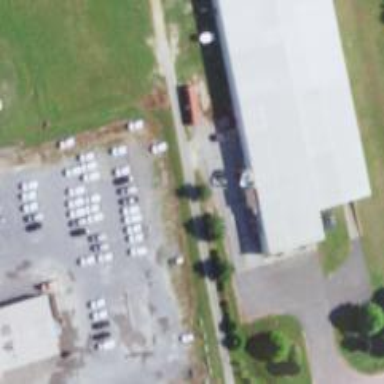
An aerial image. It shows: Commercial building.